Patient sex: F
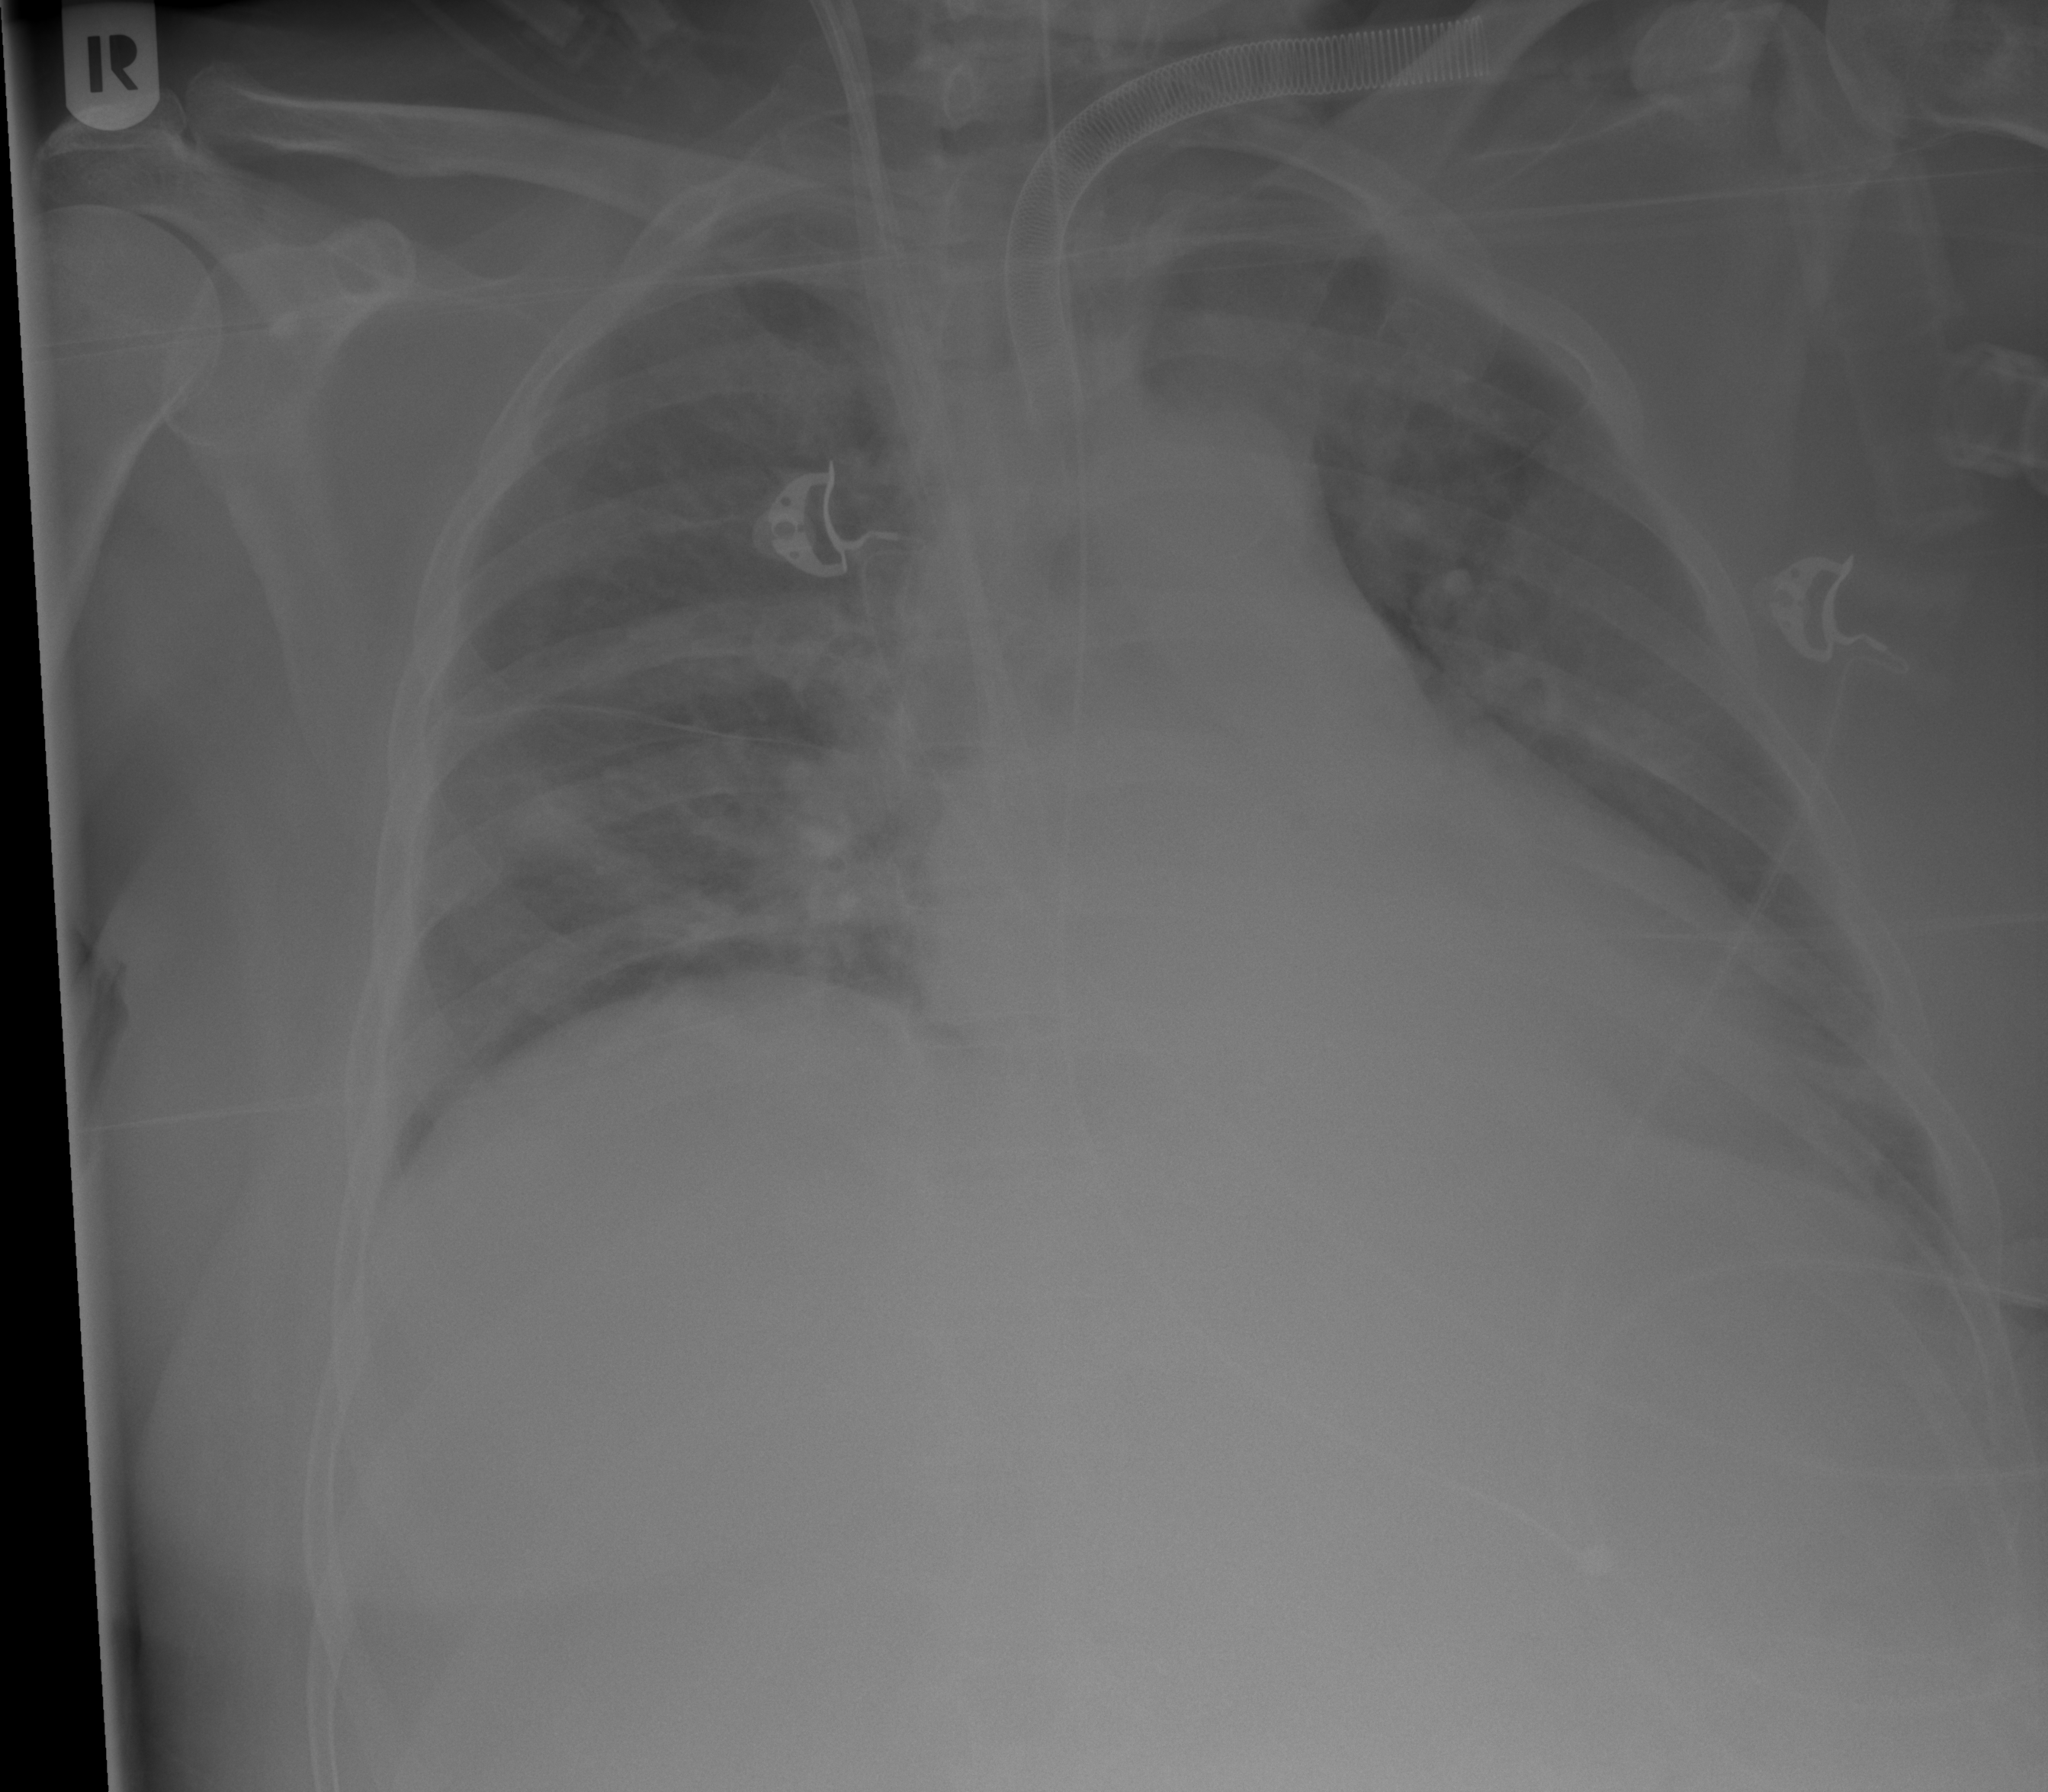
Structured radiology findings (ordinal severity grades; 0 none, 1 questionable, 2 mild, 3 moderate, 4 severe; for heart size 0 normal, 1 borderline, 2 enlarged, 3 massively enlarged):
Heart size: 2
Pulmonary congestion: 2
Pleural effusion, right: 0
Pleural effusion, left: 3
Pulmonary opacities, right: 2
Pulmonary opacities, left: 2
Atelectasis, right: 2
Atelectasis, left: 2